Исследовательская ракета стартовала вертикально вверх с полюса неизвестной планеты, лишенной атмосферы. Радиосообщения с борта ракеты показали, что в течение времени $\tau$, начиная с момента старта, все предметы на ее борту давили на свои опоры и растягивали подвесы, на которых были подвешены, с силами, в $k=1.8$ раза большими, чем на поверхности планеты перед стартом. Все остальное время до падения на поверхность планеты предметы в ракете находились в состоянии невесомости.
Сколько времени прошло с момента старта до момента падения ракеты на поверхность планеты? Зависимостью силы тяготения планеты от высоты над ее поверхностью для данного случая можно пренебречь.
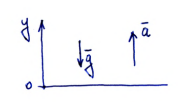
Решение: За время $\tau$ ракета взлетела на высоту $$h=\frac{a \tau^2}{2}+0 \cdot \bar{\tau}+0=\frac{a \tau^2}{2} .$$$0 \cdot \bar{\tau}$ — начальная скорость$0$ — начальная высота.Найдем время $\tilde{\tau}$, за которое ракета упадет на землю (поверхность планеты).За время $\tau$ ракета приобрела скорость $a\tau$.$-\frac{g \tilde{\tau}^2}{2}+(a \tau) \tilde{\tau}+h=0$ — условие на время $\tilde{\tau}$.$$\widetilde{\tau}=\frac{-a \tau \pm \sqrt{(a \tau)^2+2 g h}}{-g}=\frac{a \tau \pm \sqrt{(a \tau)^2+2 g h}}{g} \text {. }$$Нужно выбрать корень, больший $0$, т.е. $$\widetilde{\tau}=\frac{a \tau+\sqrt{(a {\tau})^2+2 g h}}{g}=\\=\frac{g(k-1) \tau+\sqrt{g^2(k-1)^2 \tau^2+g^2 \tau^2(k-1)}}{g}=\\=(k-1) \tau+\sqrt{(k-1)^2+(k-1)} \tau .$$Время полета ракеты равно $$\tau+\tilde{\tau}= k\tau+\sqrt{(k-1)^2+(k-1)}\tau=3 \tau .$$
Ответ: $$\tau(k+\sqrt{k(k-1)})=3\tau$$
Темы:
T, Механика, Кинематика, Всероссийские, Ускорение